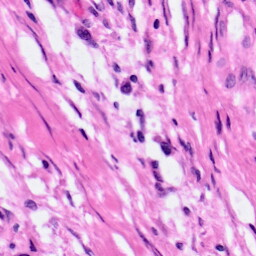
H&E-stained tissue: Pancreatic